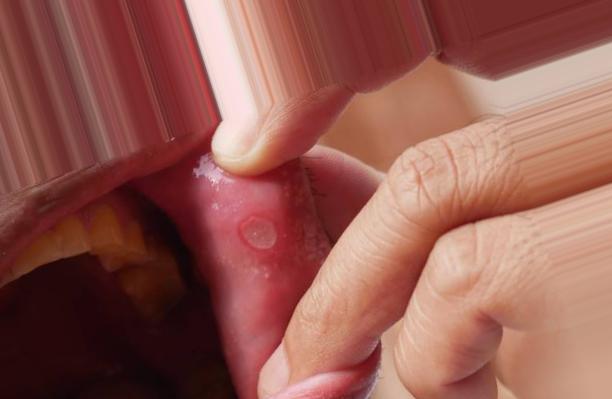
Condition: Mouth Ulcer